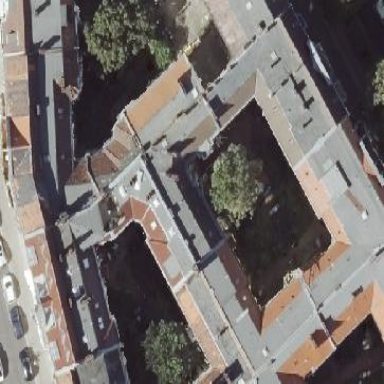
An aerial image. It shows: Residential building with double saltbox roof shape.